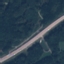
Land use / land cover class: Highway